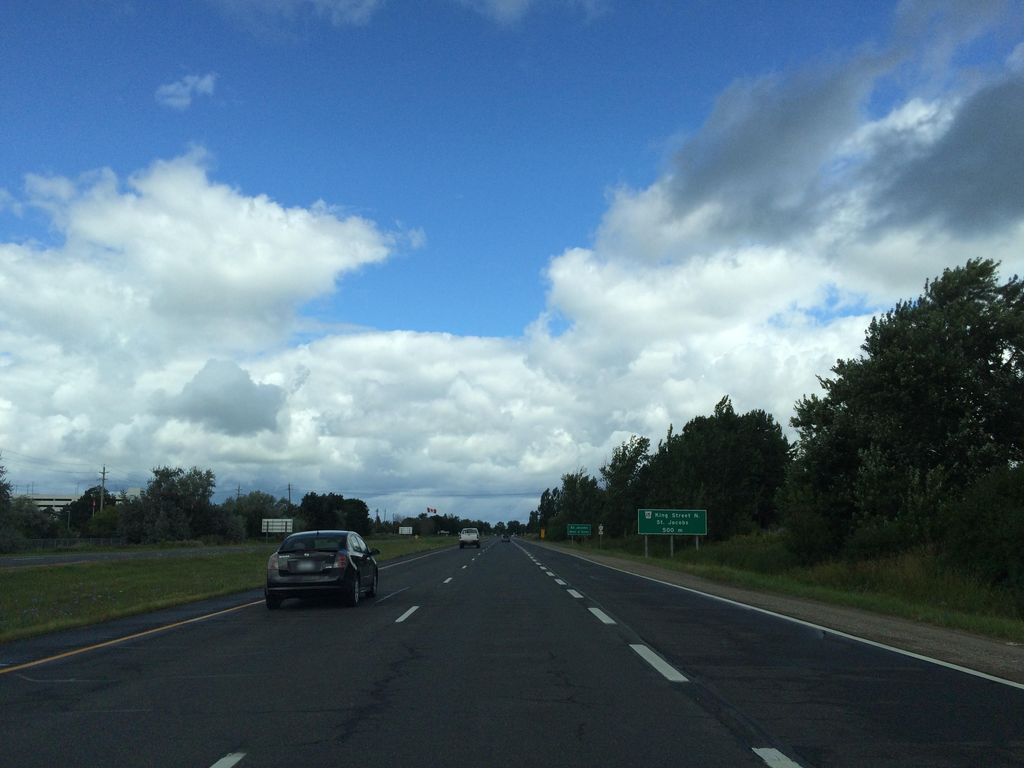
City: kitchener-waterloo